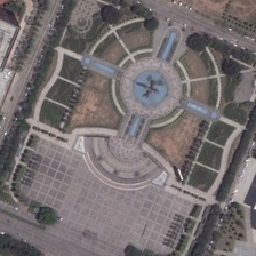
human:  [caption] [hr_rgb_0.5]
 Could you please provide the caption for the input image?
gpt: Some dark green plants are surrounded by grey concrete and squares.

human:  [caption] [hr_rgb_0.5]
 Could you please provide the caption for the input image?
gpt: a square with two high way and dark green plants surrounded .

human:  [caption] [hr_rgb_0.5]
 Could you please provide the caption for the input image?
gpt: a square with some plants and fountains with some buildings surrounded .

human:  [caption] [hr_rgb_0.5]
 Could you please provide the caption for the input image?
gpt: a fountain in the middle and the steps of the fan in side .

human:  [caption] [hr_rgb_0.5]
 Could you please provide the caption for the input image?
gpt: It's a gray concrete square surrounded by dark green plants.